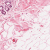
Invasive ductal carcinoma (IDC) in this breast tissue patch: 0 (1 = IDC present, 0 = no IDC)